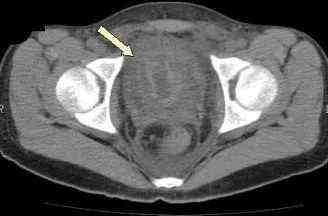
Abdominal CT revealing a marked thickening and irregularity of the bladder wall consistent with bladder hematoma.
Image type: radiology (ct)